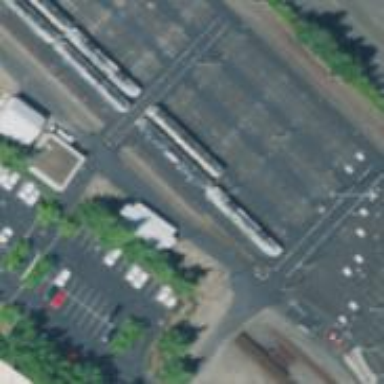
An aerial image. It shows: Light rail yard.